Interaction volume radius: 5 \u00c5
Interaction volume height: 10 \u00c5
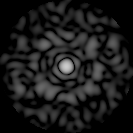
Disorder parameter: 0.8308